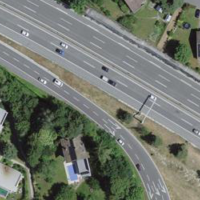
EUNIS habitat code: 57
Species observed at this site:
Prunella vulgaris
Cardamine pratensis